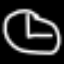
Label: clock